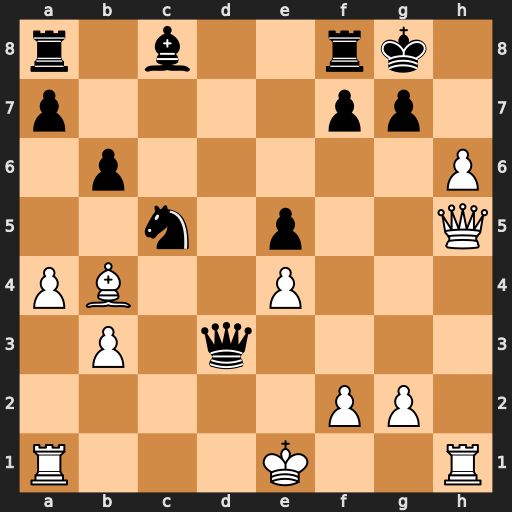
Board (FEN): r1b2rk1/p4pp1/1p5P/2n1p2Q/PB2P3/1P1q4/5PP1/R3K2R
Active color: w
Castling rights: KQ
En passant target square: -
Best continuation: hxg7 Qxe4+ Kf1 Ba6+ Kg1